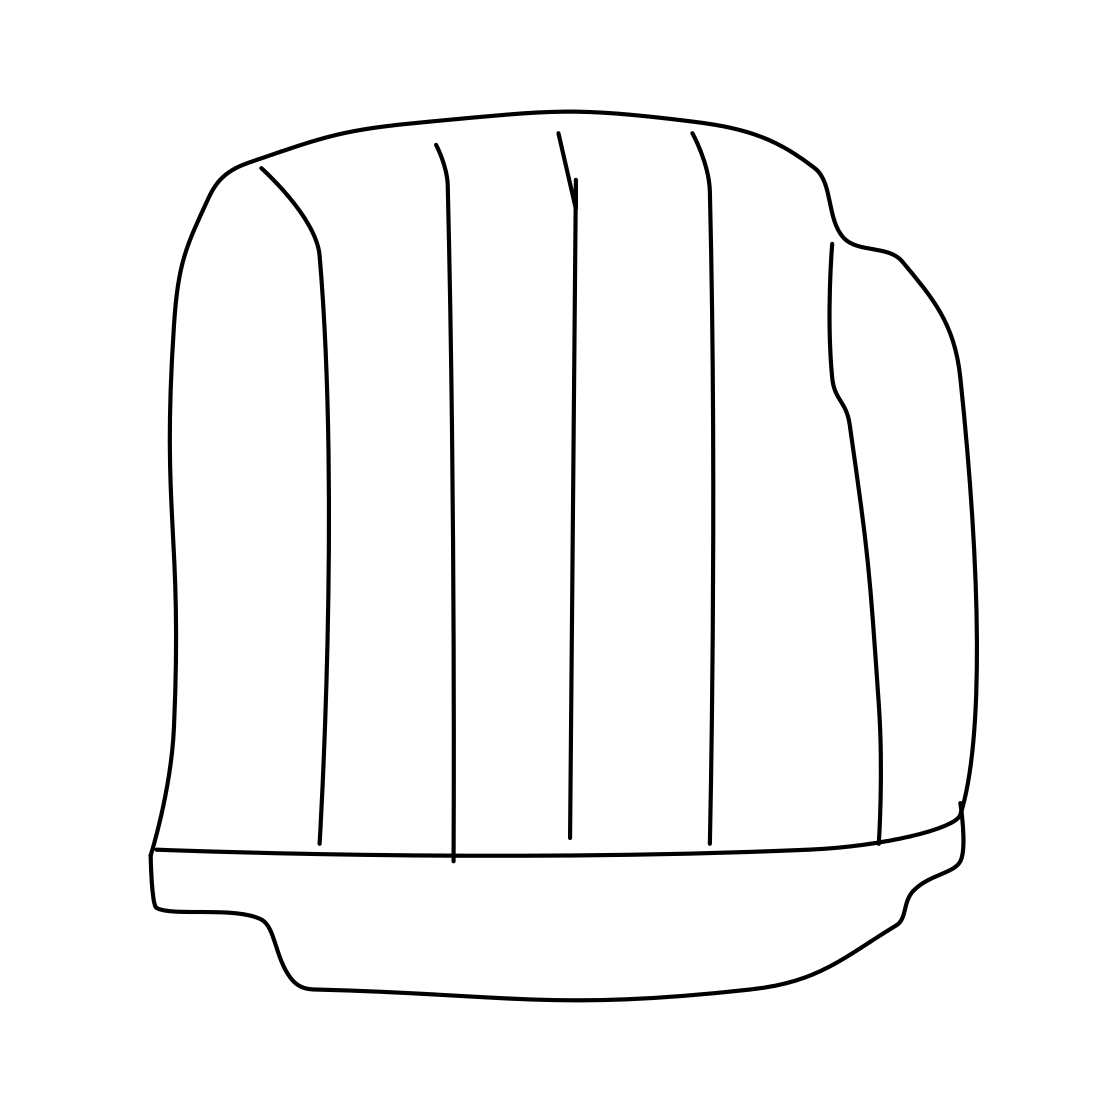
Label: crown